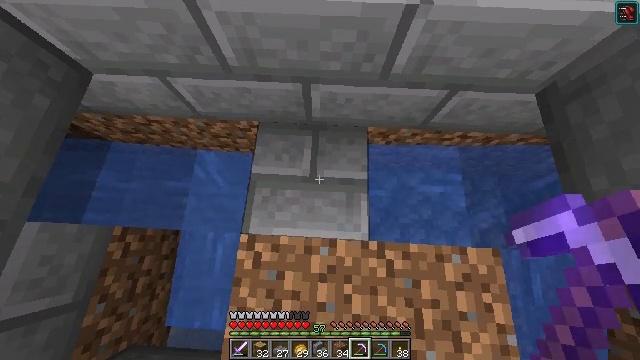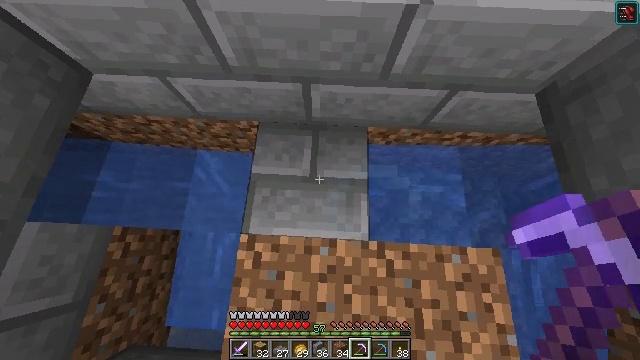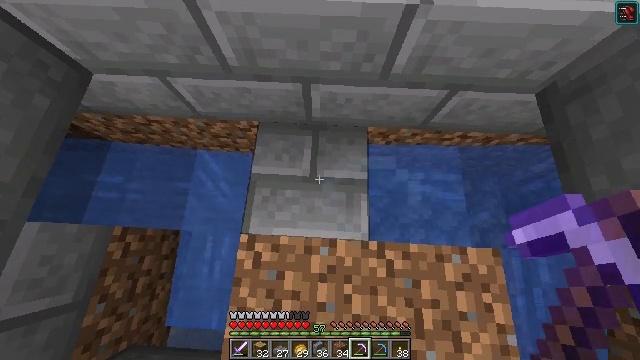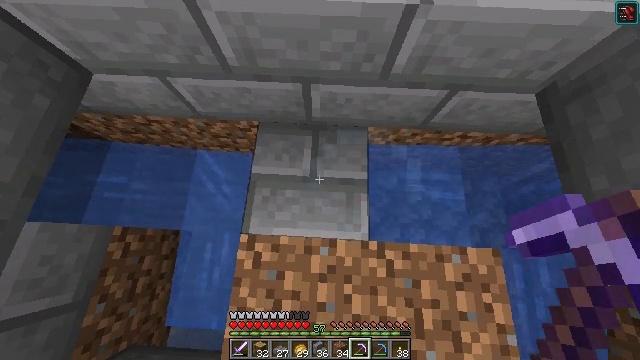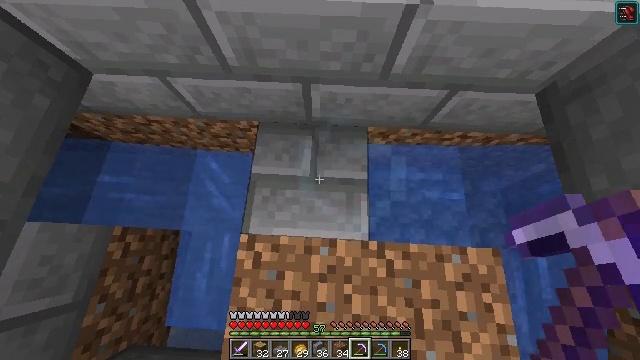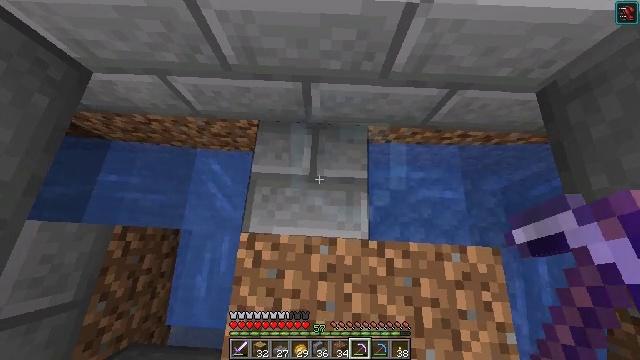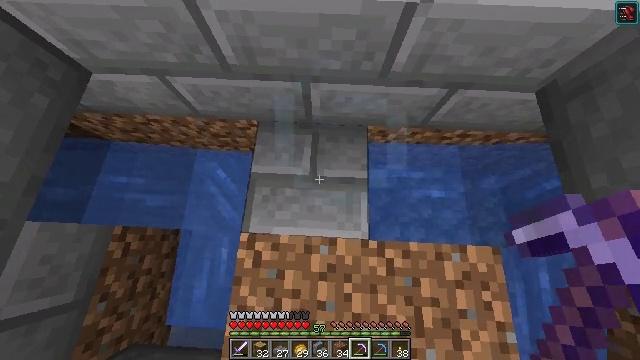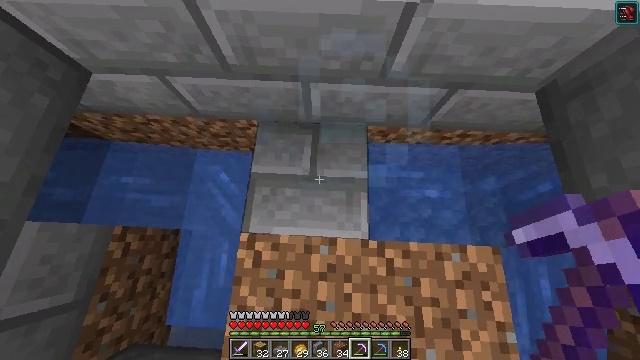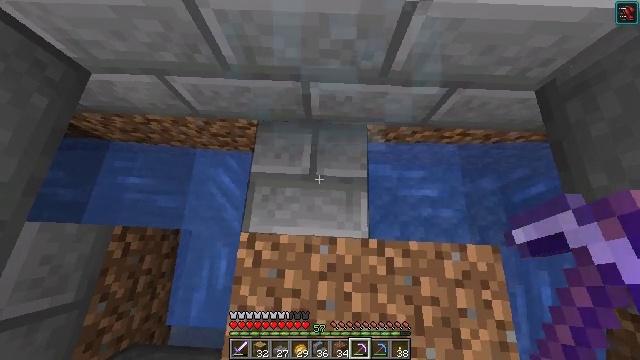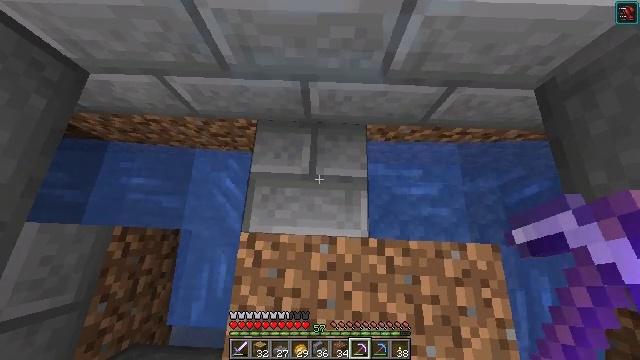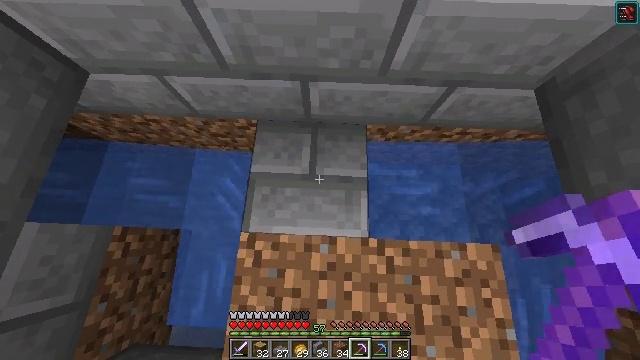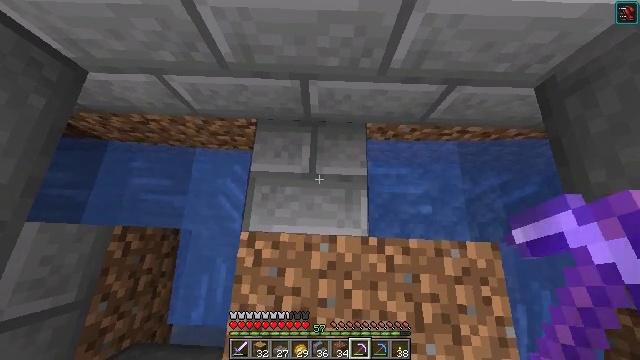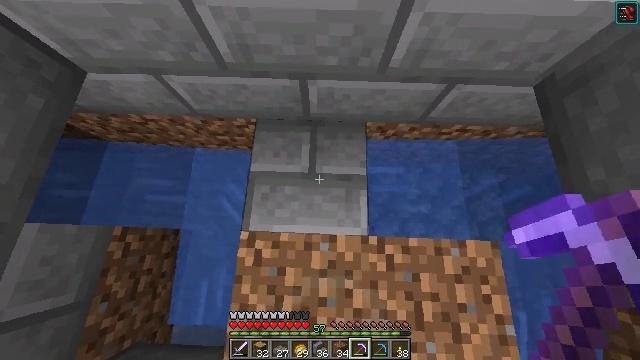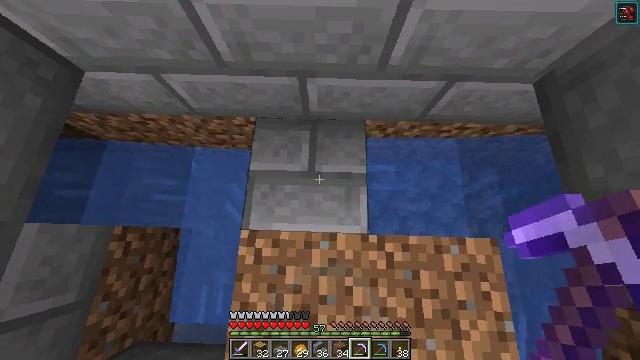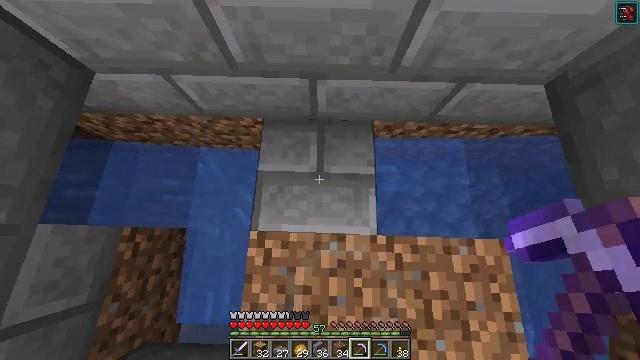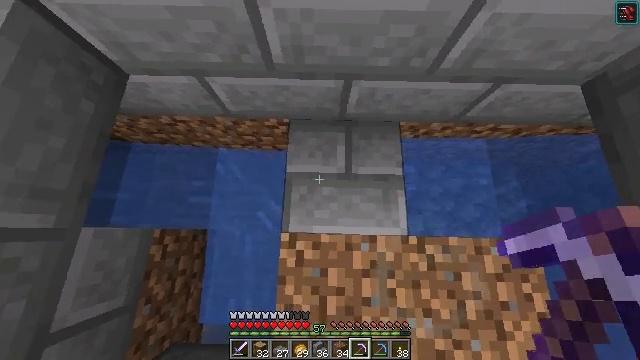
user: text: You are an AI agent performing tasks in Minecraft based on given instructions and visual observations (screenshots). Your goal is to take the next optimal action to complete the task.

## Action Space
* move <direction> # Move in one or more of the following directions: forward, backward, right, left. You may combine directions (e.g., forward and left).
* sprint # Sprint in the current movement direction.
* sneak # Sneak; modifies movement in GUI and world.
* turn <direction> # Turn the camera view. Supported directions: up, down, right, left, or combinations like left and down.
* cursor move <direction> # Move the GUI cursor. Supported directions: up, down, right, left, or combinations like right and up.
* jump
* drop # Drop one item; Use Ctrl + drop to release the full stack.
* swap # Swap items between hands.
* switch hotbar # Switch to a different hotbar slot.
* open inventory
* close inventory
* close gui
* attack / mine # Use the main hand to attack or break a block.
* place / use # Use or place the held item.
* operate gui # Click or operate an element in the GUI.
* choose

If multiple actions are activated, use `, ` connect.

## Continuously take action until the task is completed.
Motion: motion action
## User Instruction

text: Attack the stone brick slab to gather it.
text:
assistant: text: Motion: no_op
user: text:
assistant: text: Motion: no_op
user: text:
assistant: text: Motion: no_op
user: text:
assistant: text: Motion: no_op
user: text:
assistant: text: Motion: no_op
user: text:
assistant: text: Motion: no_op
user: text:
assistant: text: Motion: no_op
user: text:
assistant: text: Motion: no_op
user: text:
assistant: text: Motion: no_op
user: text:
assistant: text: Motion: no_op
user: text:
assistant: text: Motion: no_op
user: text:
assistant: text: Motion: no_op
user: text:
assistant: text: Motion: no_op
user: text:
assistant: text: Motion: move left
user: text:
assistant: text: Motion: move left
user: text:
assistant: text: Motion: move left, turn right
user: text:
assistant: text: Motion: turn right
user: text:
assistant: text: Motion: turn right and down
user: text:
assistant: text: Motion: turn right and down
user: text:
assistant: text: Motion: turn right
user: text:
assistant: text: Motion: turn right
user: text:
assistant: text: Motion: turn right
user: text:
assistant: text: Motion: turn right and up
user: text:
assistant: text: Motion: turn right and up
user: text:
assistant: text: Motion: turn right
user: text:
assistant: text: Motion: no_op
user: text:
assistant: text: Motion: no_op
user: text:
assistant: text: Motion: move left
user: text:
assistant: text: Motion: move left, turn right
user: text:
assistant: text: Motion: move left, turn right